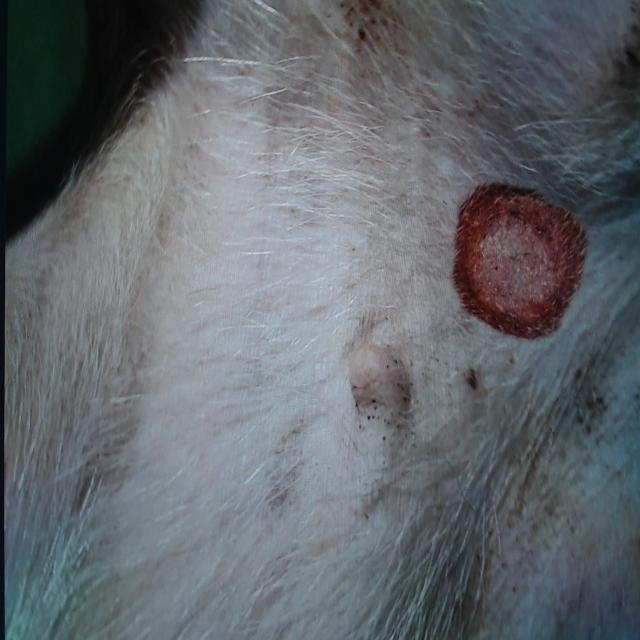
Canine ringworm (Dermatophytosis) — fungal infection caused by Microsporum or Trichophyton. Presents with circular alopecia, scaling, crusting, and broken hairs.